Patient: sex M, age 36
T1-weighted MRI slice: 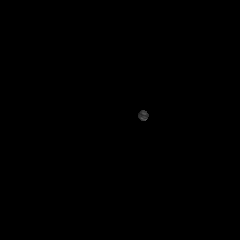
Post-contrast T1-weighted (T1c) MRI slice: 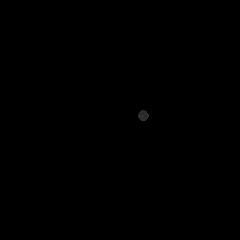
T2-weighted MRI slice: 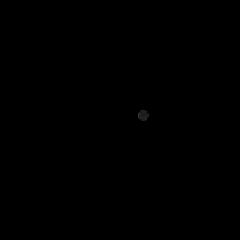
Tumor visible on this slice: no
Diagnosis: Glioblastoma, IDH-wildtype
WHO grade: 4